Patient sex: F
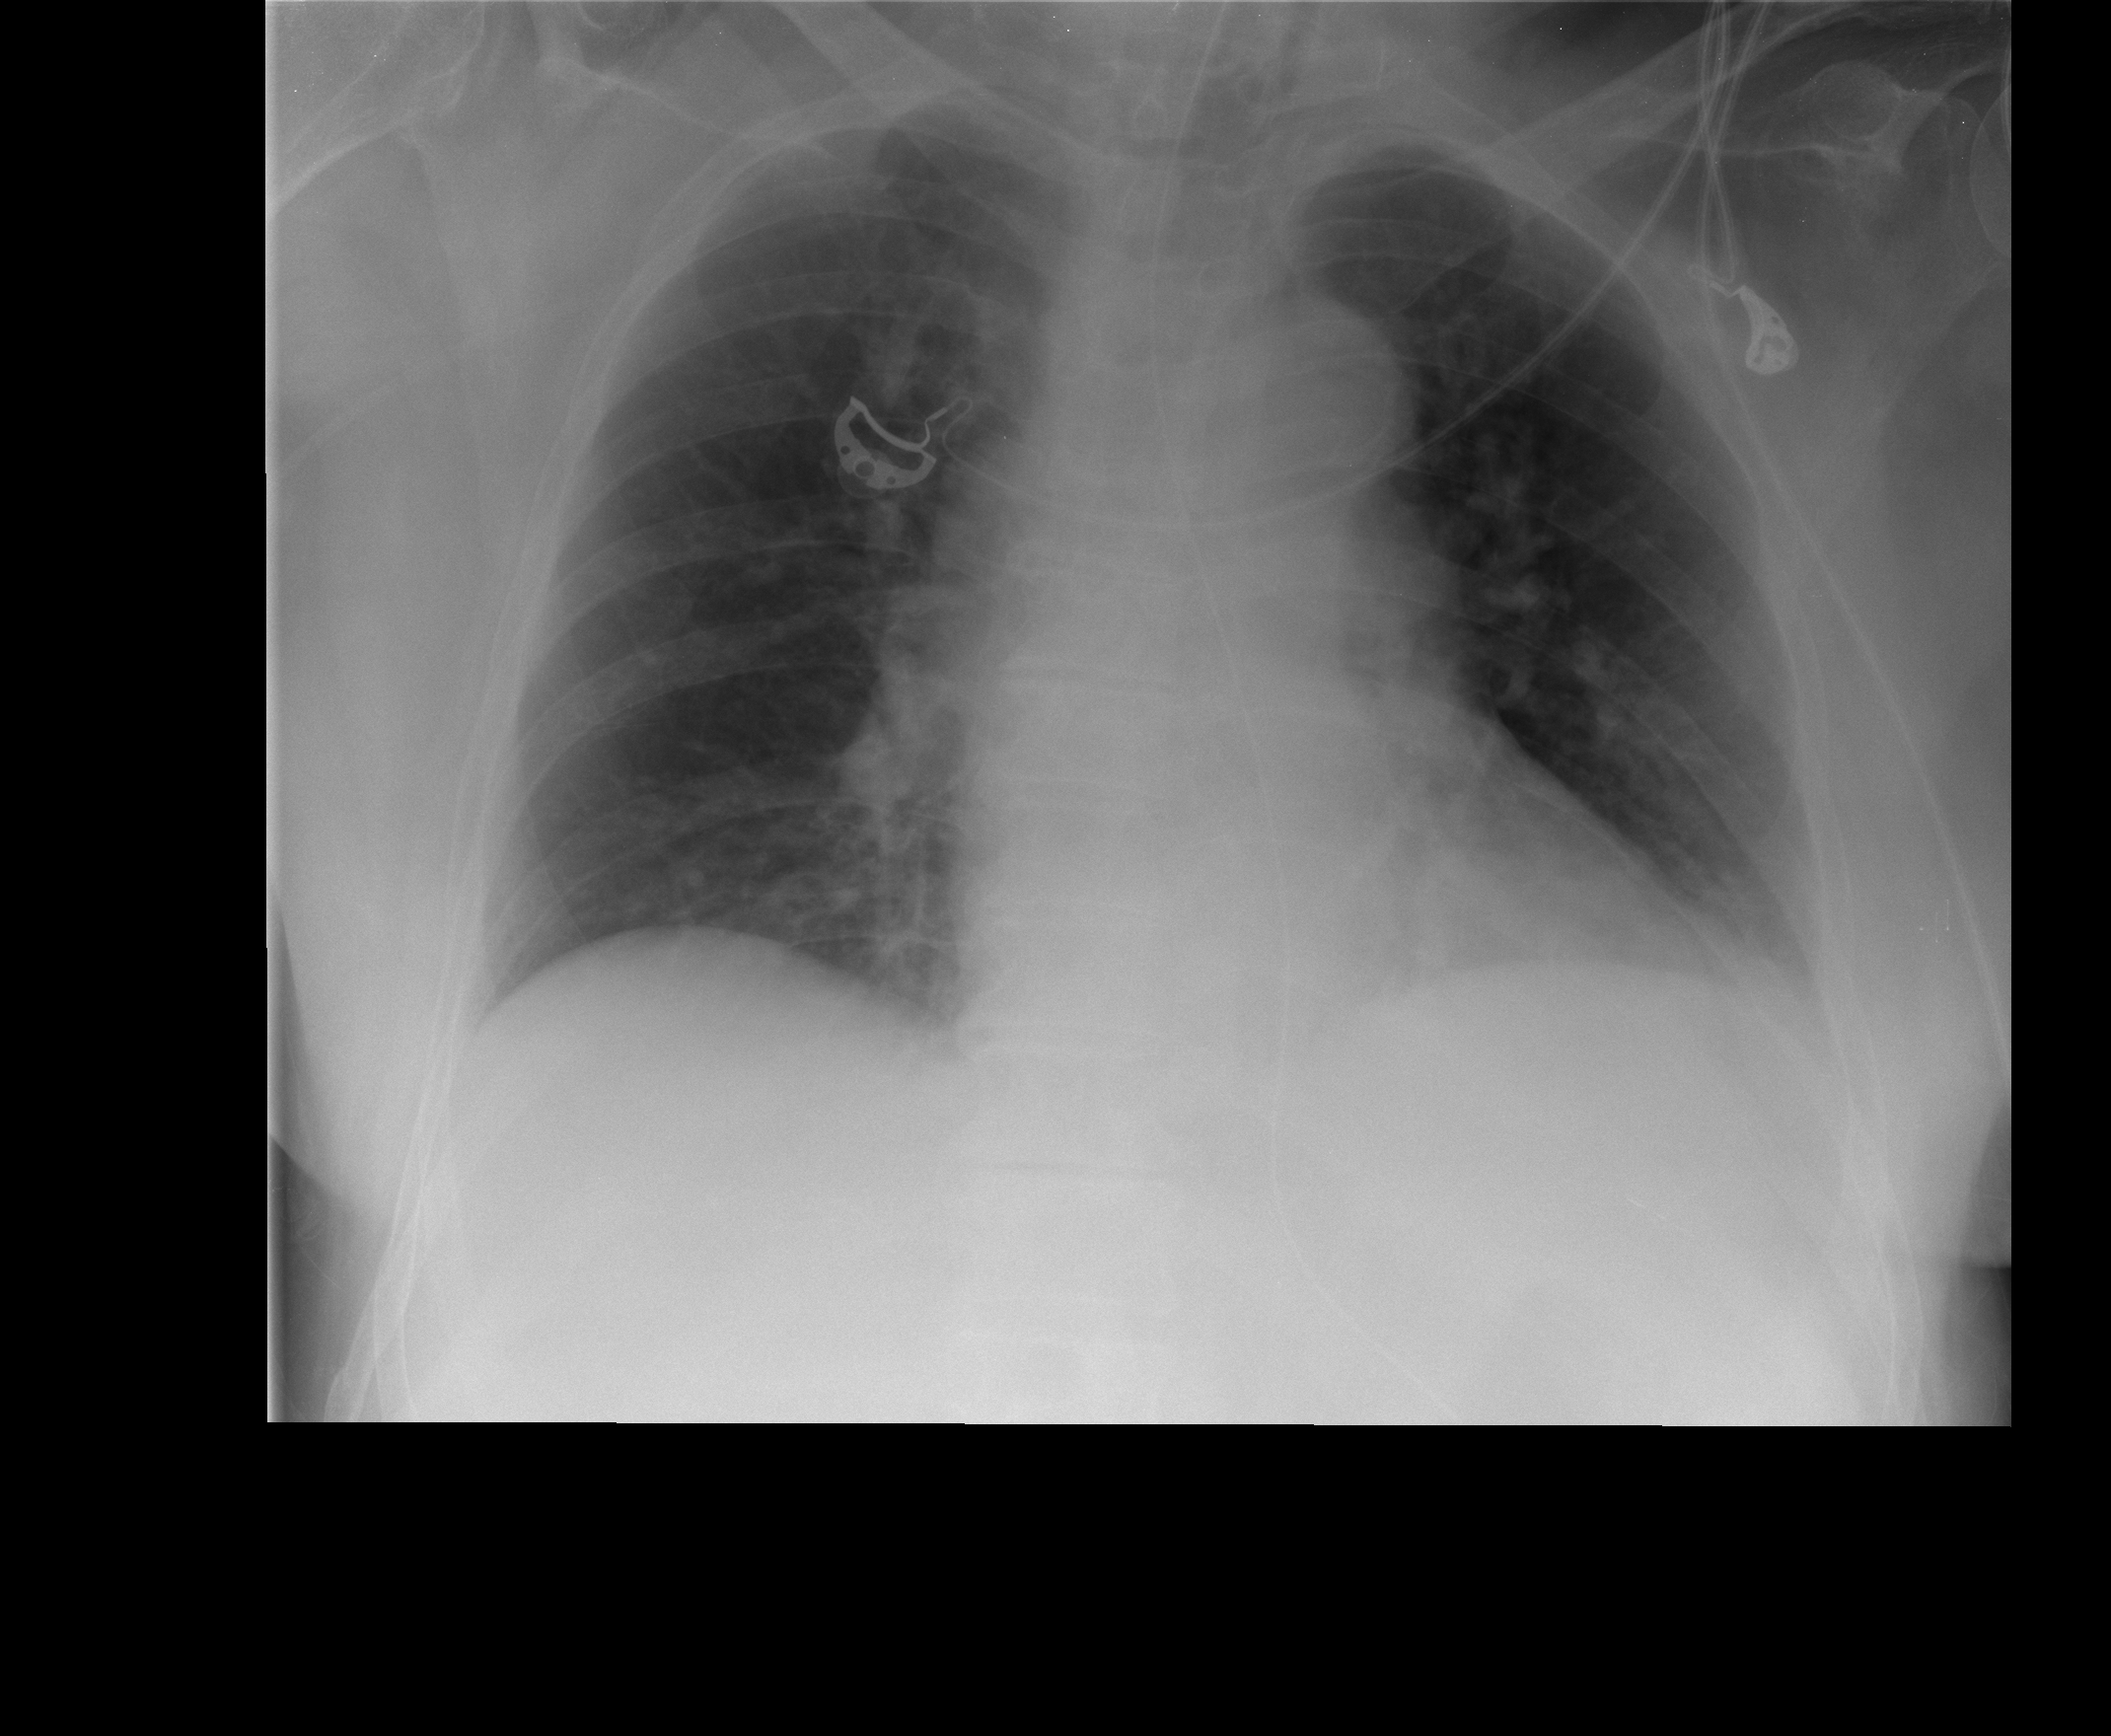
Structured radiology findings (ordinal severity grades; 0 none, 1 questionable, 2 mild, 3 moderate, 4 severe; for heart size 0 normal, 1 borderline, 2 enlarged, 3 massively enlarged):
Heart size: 2
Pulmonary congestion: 1
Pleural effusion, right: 0
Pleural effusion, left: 1
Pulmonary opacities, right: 0
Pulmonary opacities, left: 0
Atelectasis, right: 0
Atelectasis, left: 2